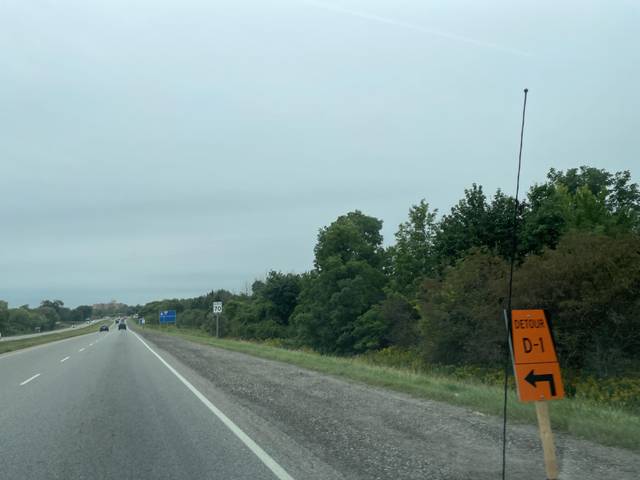
Region: Canada
Coordinates: 43.518, -80.249